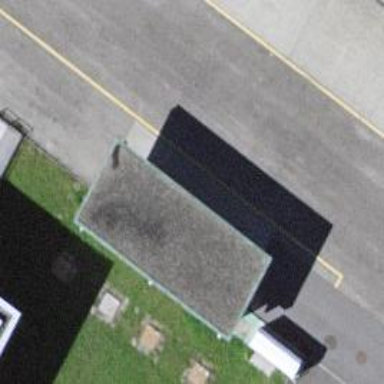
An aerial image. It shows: Fuel station.